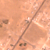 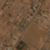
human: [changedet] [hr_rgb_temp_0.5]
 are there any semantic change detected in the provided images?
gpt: The area is further urbanized.